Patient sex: M
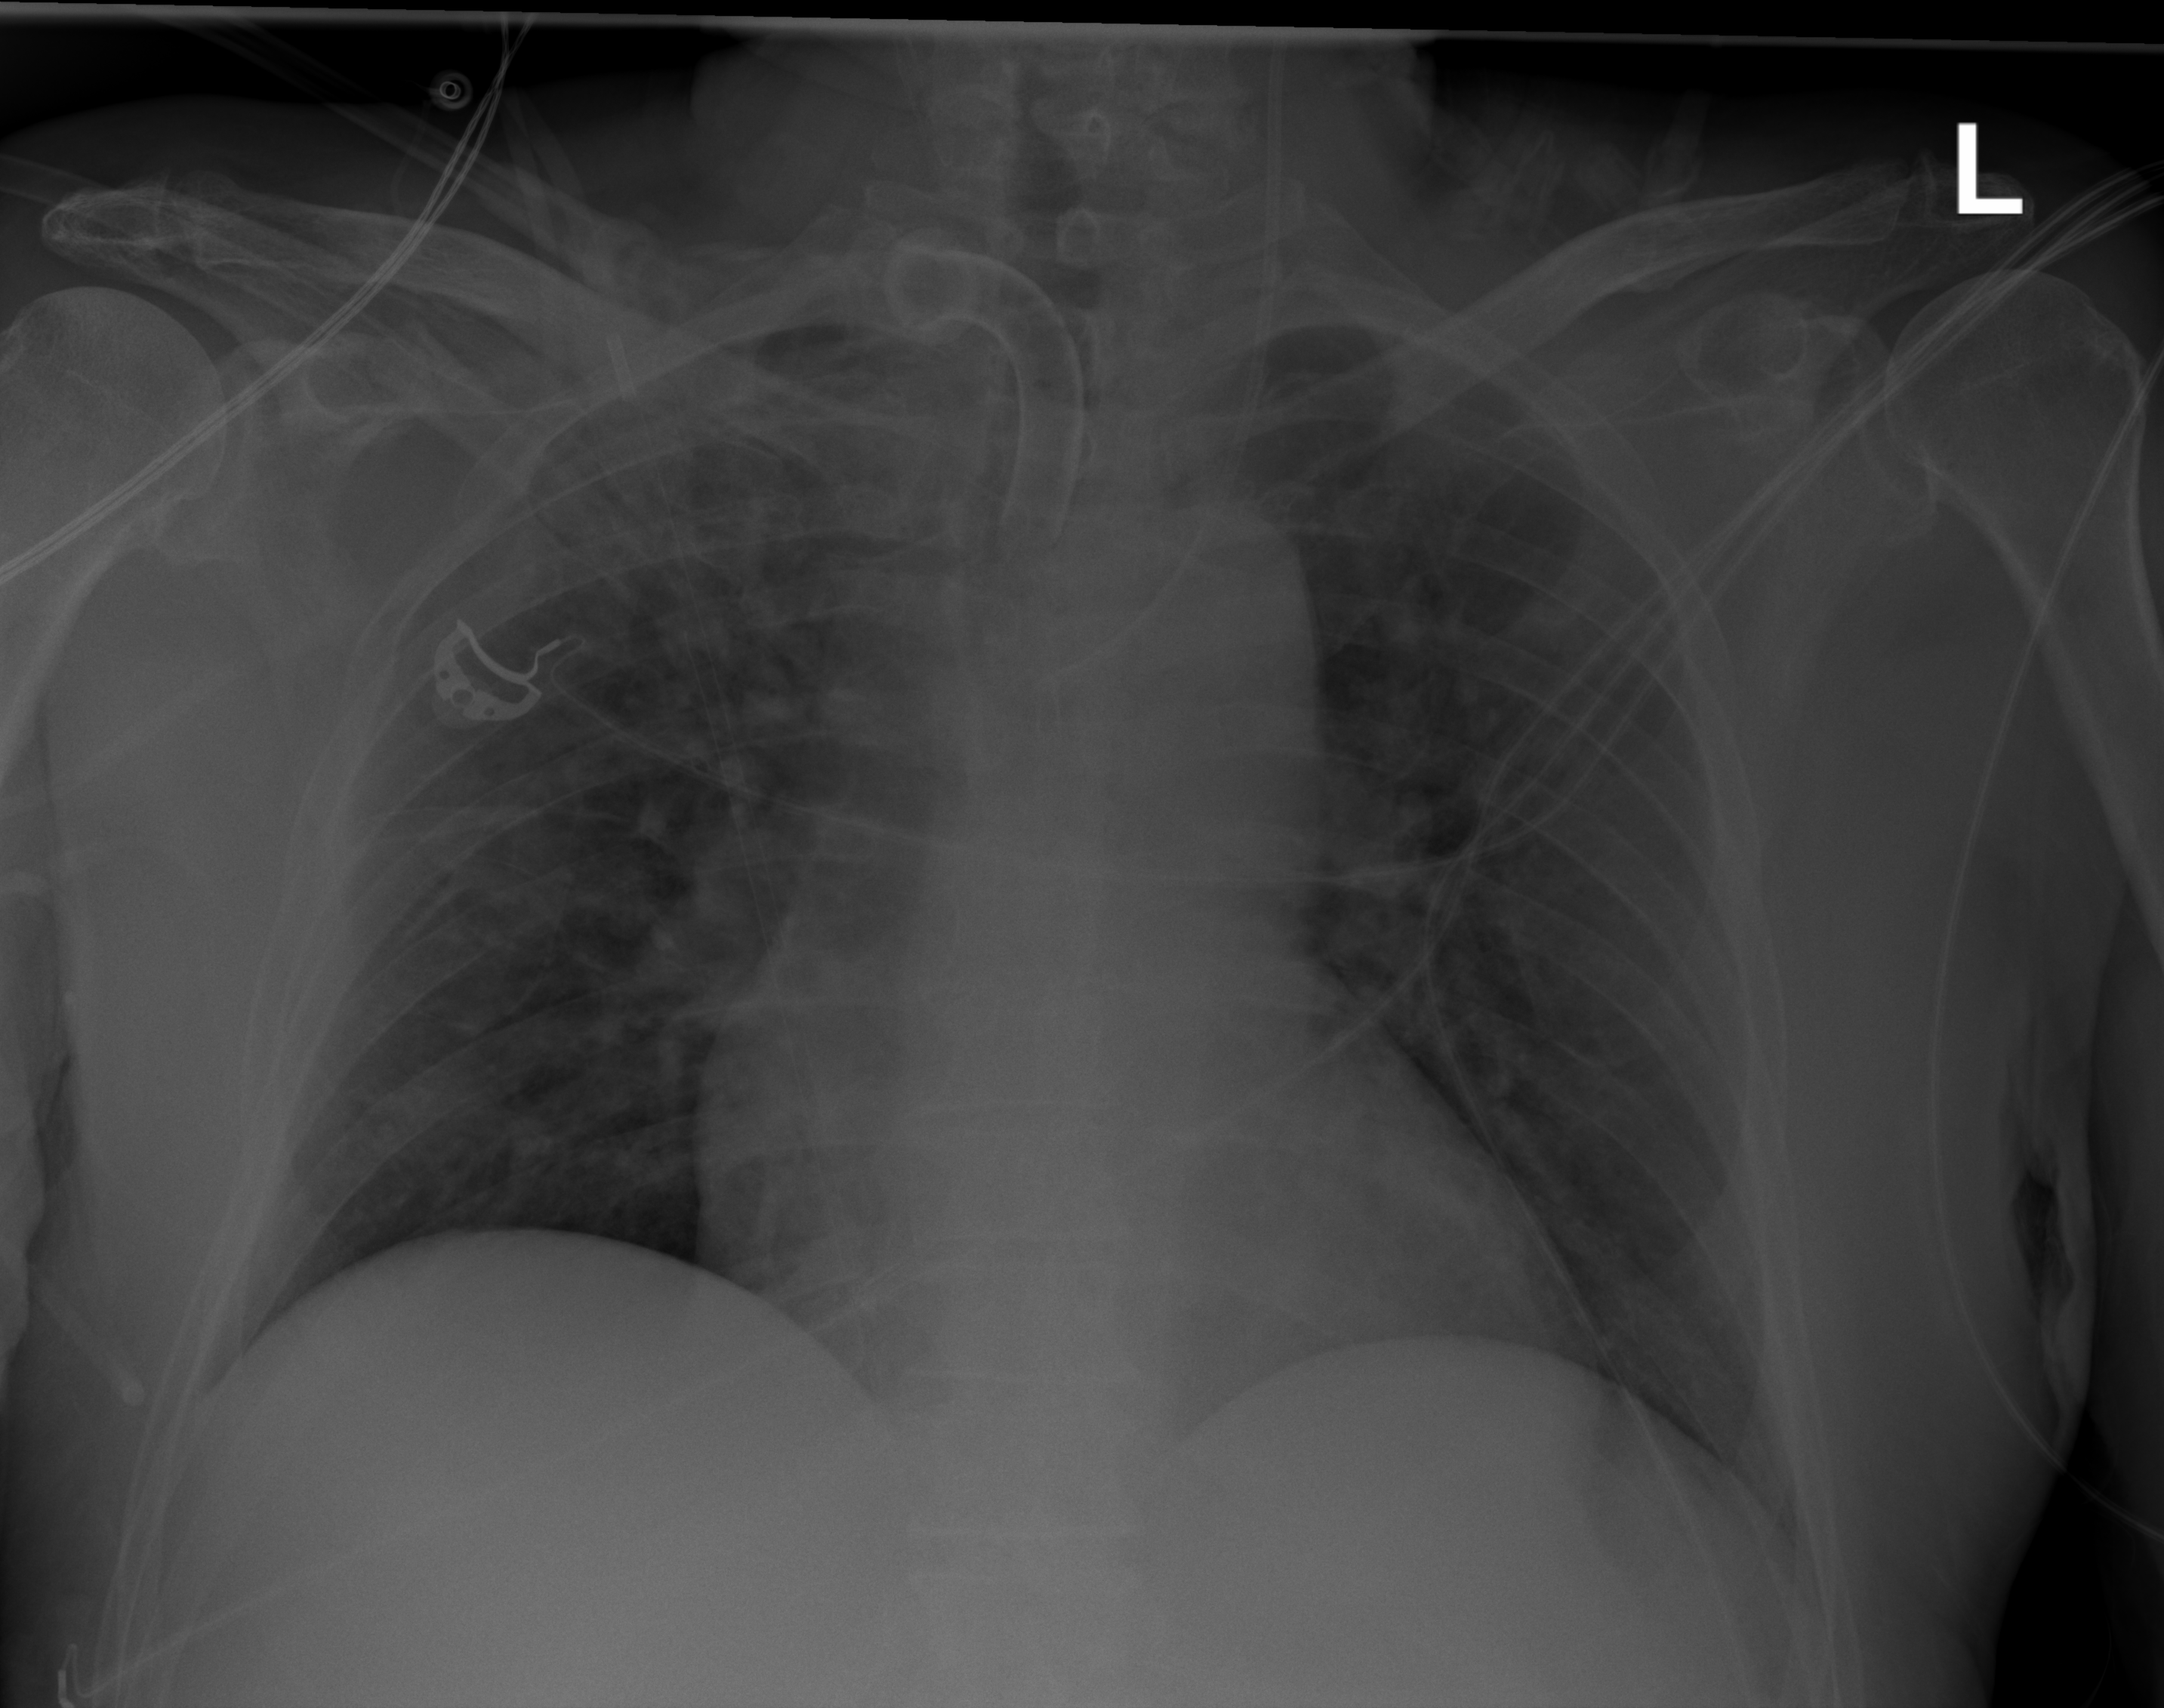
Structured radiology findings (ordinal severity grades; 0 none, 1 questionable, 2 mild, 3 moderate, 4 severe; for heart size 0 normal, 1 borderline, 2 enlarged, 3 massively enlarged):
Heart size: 1
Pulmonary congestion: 1
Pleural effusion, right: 0
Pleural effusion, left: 0
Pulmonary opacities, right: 2
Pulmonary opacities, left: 0
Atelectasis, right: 0
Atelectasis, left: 0